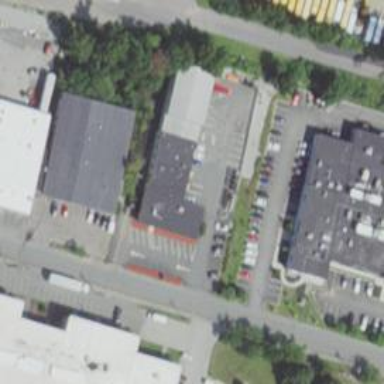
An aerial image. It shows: Veterinary facility.